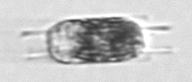
Label: Hemiaulus